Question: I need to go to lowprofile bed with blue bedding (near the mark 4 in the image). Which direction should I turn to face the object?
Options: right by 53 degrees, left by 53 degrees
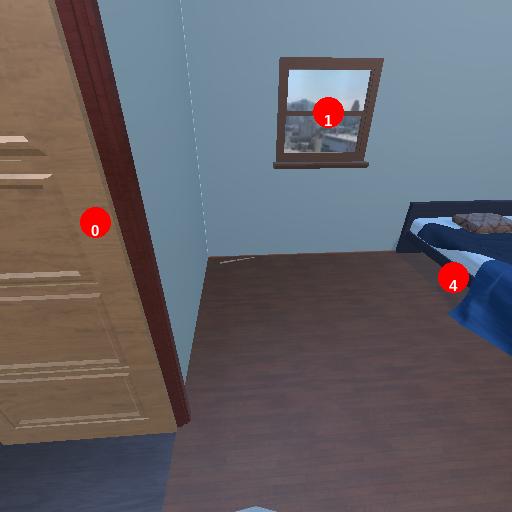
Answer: right by 53 degrees